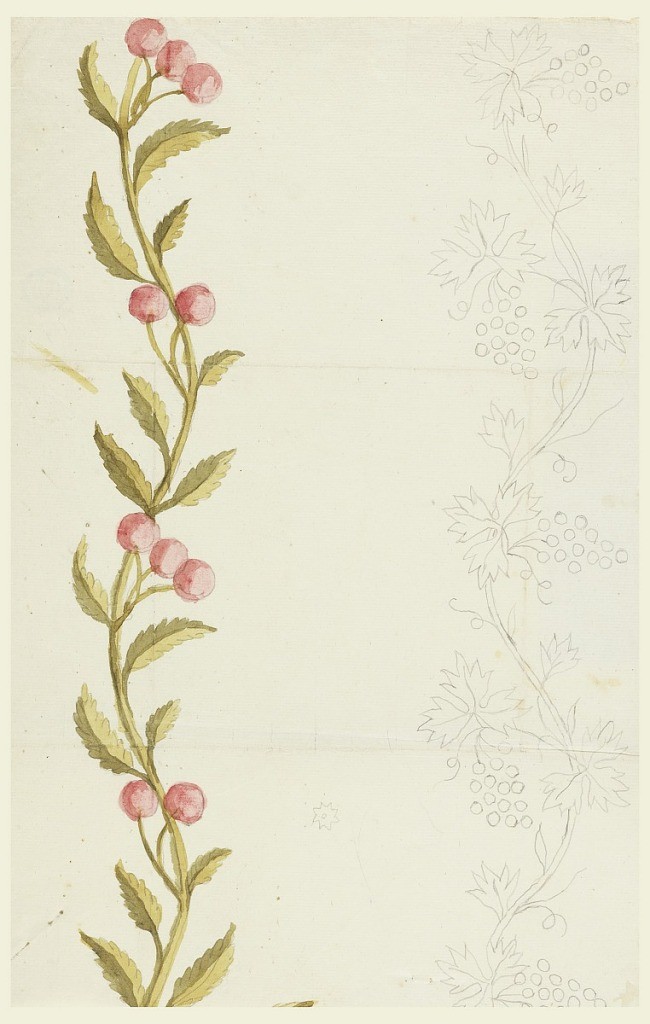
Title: Sketch and Design for Woven or Embroidered Borders
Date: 1820–50
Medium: Graphite, brush and wash on paper
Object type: Drawing
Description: Horizontally-directed vine rinceau, continuation of 1909-13-127; right, sketched scalloped blossom.